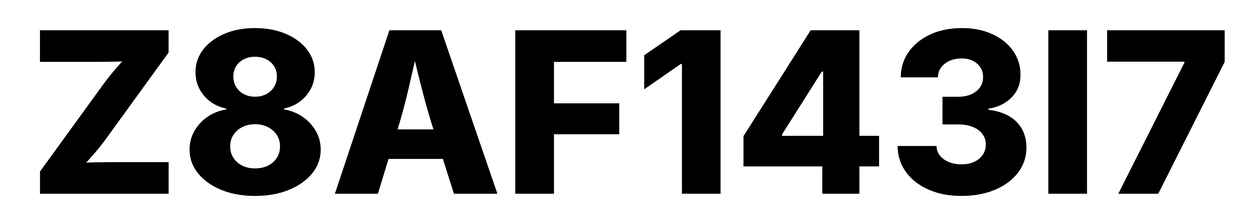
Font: Inter_ExtraBold